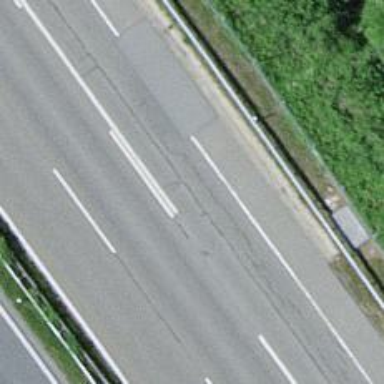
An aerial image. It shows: Asphalt motorway link.